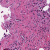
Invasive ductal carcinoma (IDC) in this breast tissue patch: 0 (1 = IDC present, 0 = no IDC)